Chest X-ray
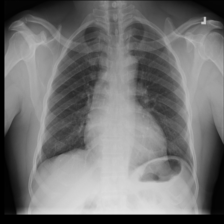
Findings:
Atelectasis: negative
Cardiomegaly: positive
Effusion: negative
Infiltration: negative
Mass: negative
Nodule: negative
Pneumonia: negative
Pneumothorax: negative
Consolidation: negative
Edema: negative
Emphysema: negative
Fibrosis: negative
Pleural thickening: negative
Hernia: negative